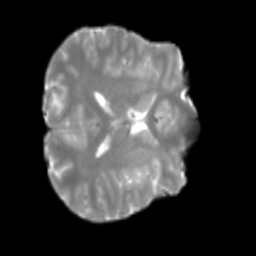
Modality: T2w
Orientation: axial
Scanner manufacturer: siemens
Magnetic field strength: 3 T
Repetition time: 4 s
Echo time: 0.0594 s